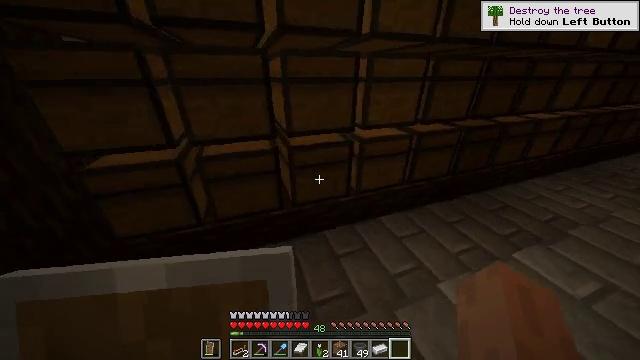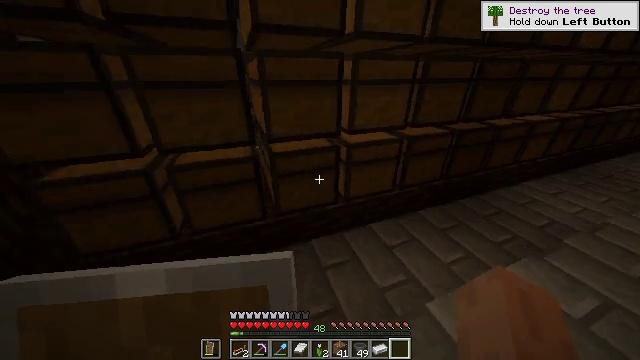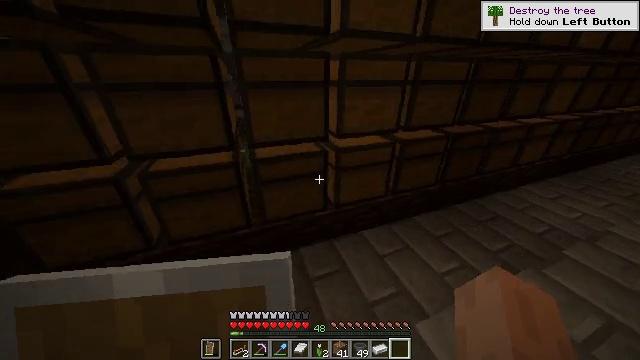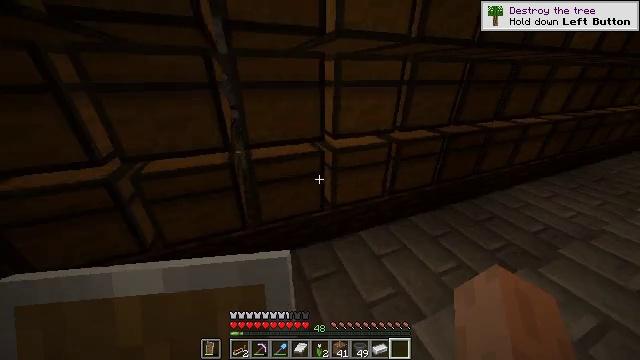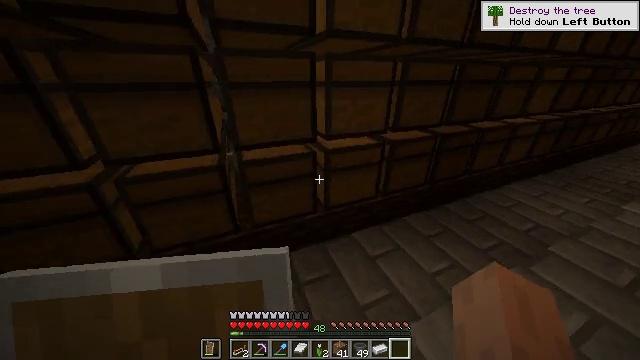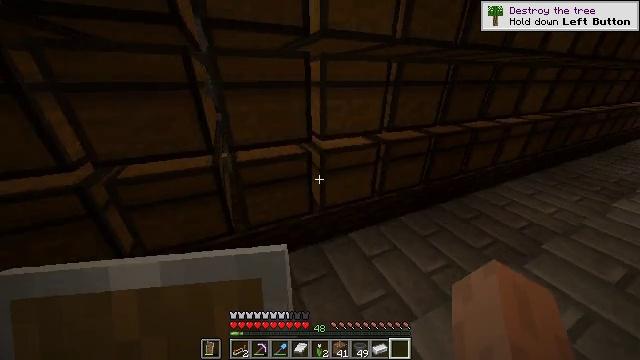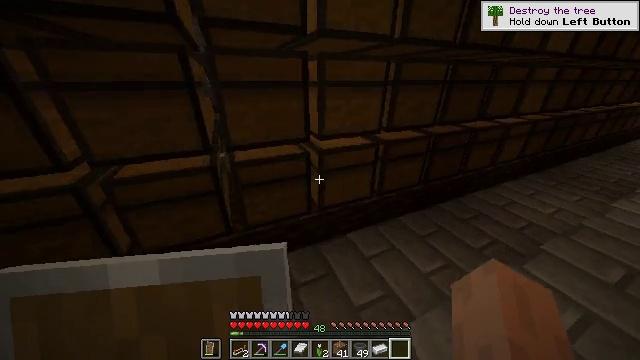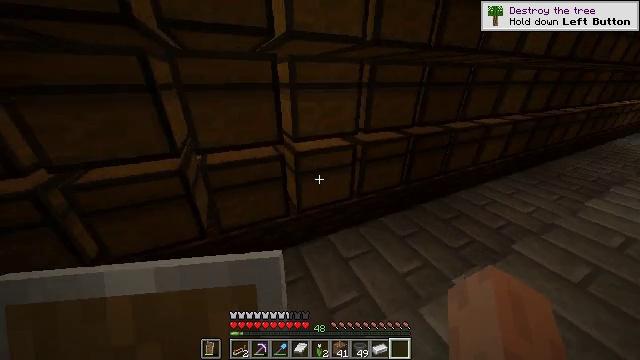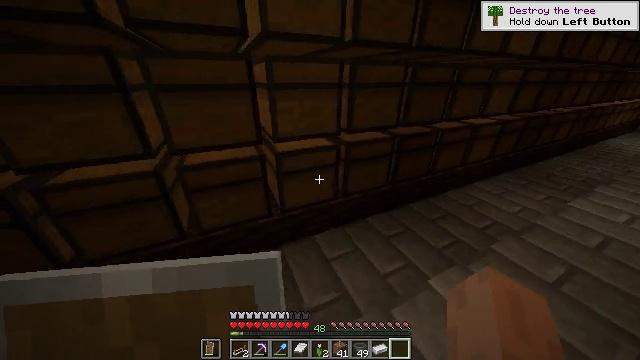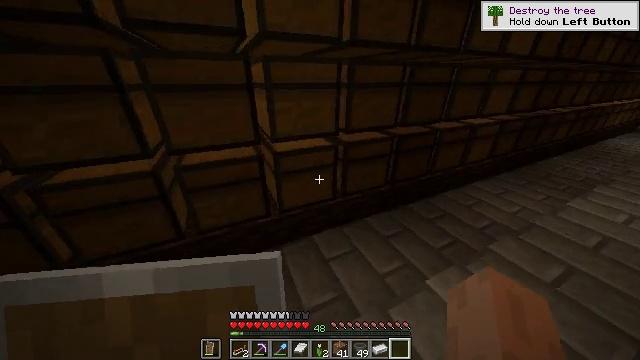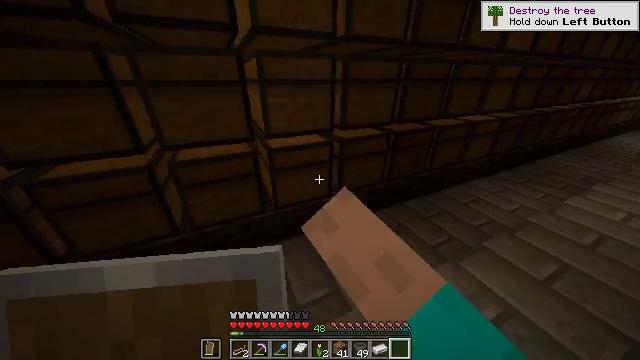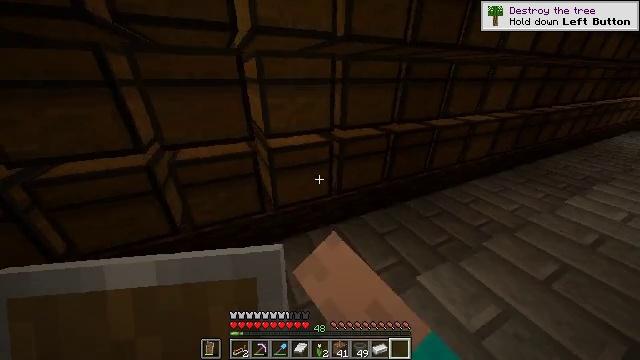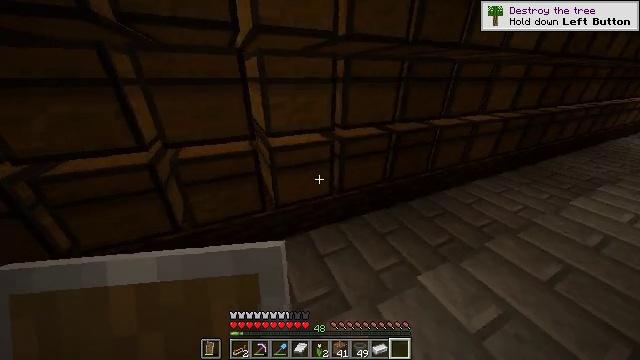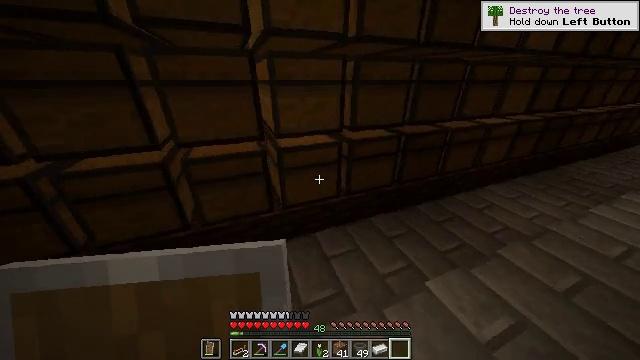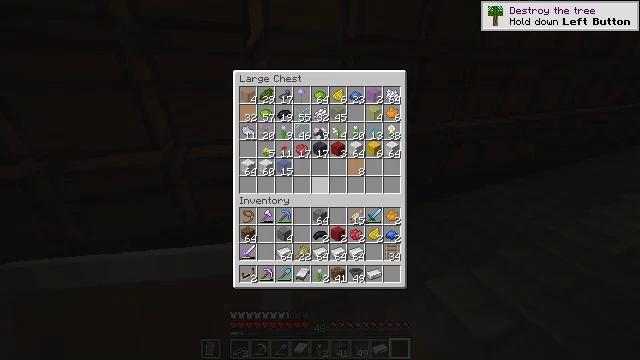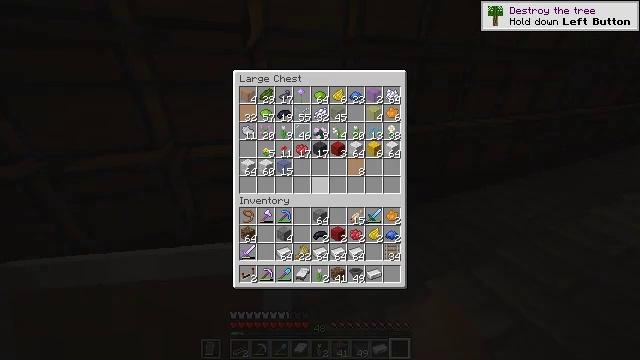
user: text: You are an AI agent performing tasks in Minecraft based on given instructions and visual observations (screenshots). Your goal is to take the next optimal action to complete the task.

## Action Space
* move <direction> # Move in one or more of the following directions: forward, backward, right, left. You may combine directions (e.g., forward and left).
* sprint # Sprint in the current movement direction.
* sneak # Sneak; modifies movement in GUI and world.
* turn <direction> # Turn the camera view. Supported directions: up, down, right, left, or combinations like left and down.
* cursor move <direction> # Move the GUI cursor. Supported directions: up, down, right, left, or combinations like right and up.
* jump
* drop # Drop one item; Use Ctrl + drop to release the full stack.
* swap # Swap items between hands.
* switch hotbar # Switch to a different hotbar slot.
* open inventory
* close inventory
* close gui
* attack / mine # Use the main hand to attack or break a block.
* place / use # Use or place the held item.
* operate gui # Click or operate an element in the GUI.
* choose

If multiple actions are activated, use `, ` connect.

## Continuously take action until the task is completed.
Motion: motion action
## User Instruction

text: Craft magenta dye.
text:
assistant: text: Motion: no_op
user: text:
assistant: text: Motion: no_op
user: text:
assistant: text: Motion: no_op
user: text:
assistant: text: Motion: turn right
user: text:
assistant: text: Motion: turn right
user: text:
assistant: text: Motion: move right
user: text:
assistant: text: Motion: move right, turn right
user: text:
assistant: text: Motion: no_op
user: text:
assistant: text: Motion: use / place
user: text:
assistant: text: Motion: use / place
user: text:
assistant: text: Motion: no_op
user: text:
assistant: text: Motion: no_op
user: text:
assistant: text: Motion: turn left
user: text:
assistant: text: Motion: open gui
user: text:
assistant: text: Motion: no_op
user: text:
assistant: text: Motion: cursor move right and down
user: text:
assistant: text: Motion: cursor move right and down
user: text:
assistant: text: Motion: cursor move down
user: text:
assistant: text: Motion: cursor move down
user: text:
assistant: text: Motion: no_op
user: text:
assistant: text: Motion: no_op
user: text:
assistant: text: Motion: cursor move right and down
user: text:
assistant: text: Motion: no_op
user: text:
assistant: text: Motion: cursor move right and up
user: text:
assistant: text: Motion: cursor move up
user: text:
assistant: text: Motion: cursor move up
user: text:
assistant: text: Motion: cursor move left
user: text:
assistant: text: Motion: cursor move left and down
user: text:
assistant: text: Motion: cursor move left and down
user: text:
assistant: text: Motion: no_op